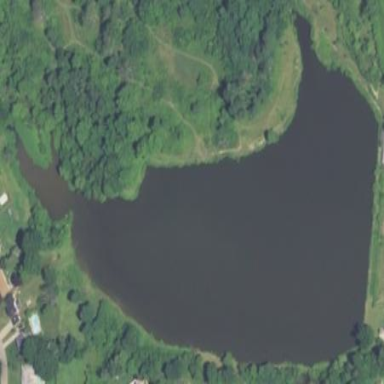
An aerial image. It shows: Picturesque lake serving as water hazard for golf course.